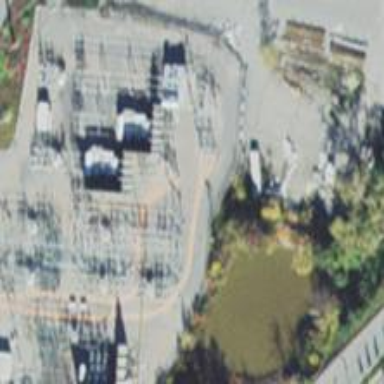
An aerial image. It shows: Power pole.